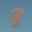
Label: 3